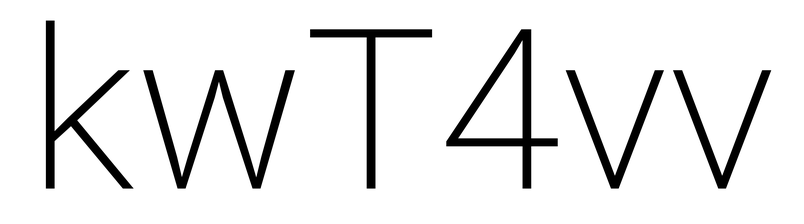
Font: Roboto_ExtraLight